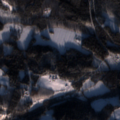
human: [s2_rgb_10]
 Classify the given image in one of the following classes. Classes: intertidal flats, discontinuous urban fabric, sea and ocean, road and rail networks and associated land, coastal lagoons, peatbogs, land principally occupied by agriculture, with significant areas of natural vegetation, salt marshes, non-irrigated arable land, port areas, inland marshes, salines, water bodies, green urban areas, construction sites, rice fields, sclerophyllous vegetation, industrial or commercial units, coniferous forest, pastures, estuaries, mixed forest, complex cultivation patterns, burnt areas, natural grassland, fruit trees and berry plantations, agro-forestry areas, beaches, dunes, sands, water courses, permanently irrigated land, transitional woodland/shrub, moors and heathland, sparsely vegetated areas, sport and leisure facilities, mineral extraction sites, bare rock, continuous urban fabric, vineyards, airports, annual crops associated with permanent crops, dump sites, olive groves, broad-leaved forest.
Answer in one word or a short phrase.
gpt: coniferous forest, mixed forest